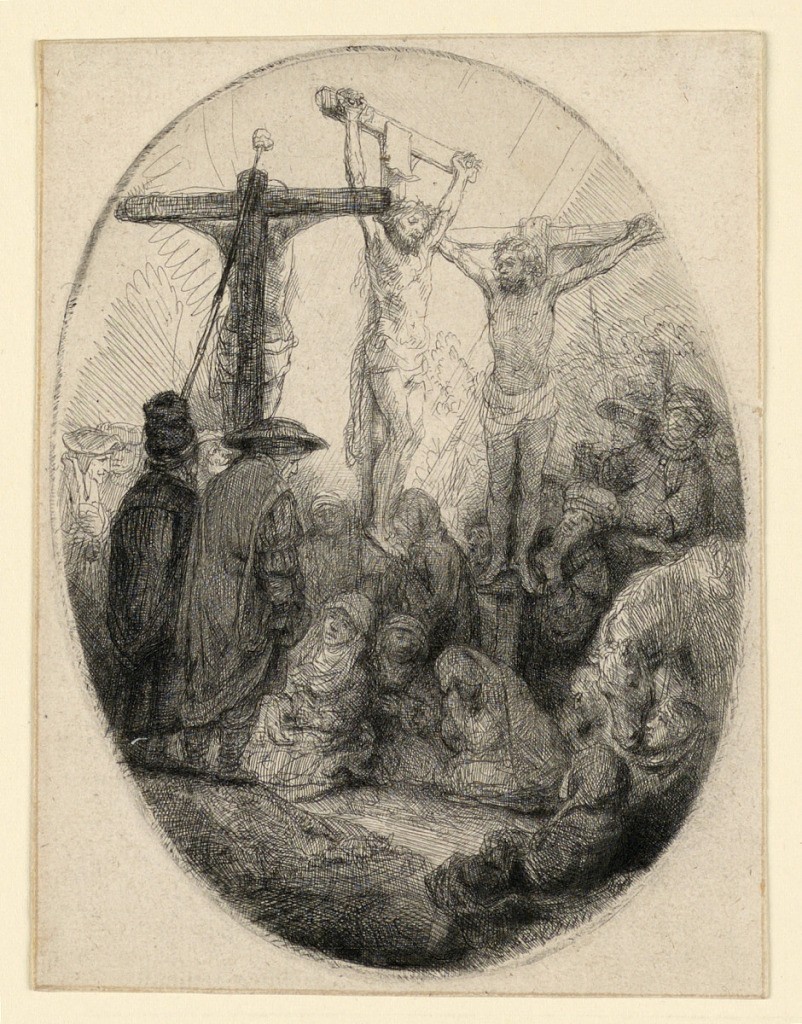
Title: Christ Crucified Between the Two Thieves: An Oval Plate
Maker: Rembrandt Harmensz van Rijn, Dutch, 1606–1669
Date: ca. 1641
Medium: Etching on paper
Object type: Print
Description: Enclosed in an oval, the central figure of Christ on the cross is flanked by two crucified thieves, the one of the left seen from the back. A group of figures in the foreground, shown in shadow.